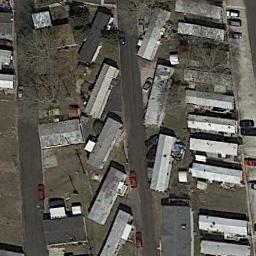
Label: residential